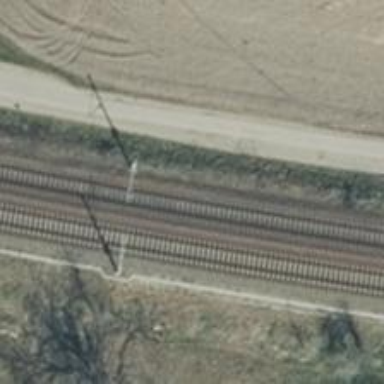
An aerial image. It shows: Railway track with contact lines for electrification.